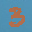
Label: 3